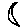
Label: moon